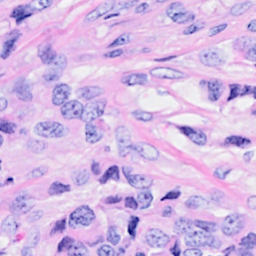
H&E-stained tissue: Breast